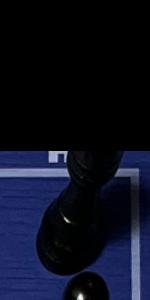
Label: Rook_Black